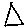
Label: triangle